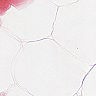
Metastatic tissue present: no